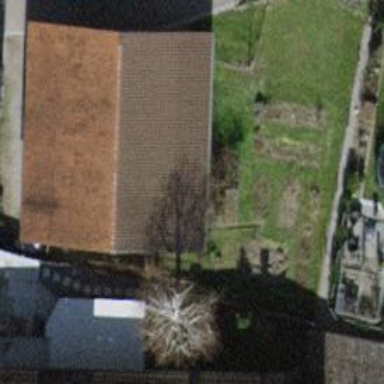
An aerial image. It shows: Shed.